Question: Today I wanted to install OCR Languages Support Package on Matlab (using visionSupportPackages function) and I encountered a following a problem:

by which I can't coplete installation. On this site: tesseract-ocr.googlecode.com I learned that this project was moved. What should I download now to complete installation?
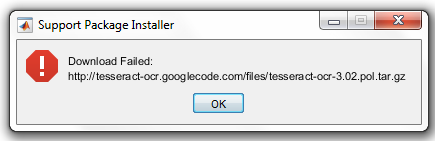
Answer: The old 'traineddata' files can be found at <URL>.